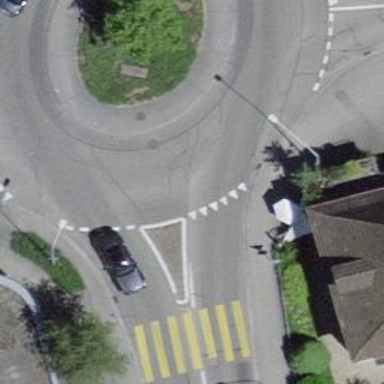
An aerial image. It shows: Asphalt road that is secondary route leading to roundabout.